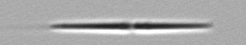
Label: pennate_Pseudo-nitzschia